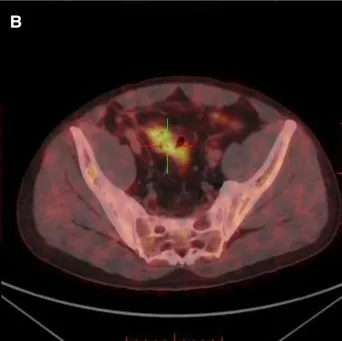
Positron emission computed tomography (PET-CT) of the lesion. Increased FDG uptake and a maximum SUV of approximately 7.8.
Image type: radiology (pet)